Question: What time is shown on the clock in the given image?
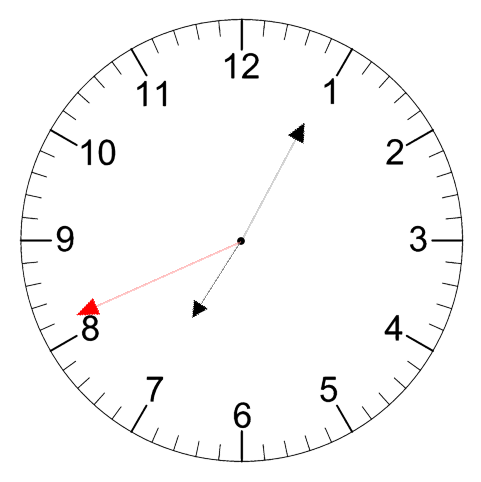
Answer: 07:04:41